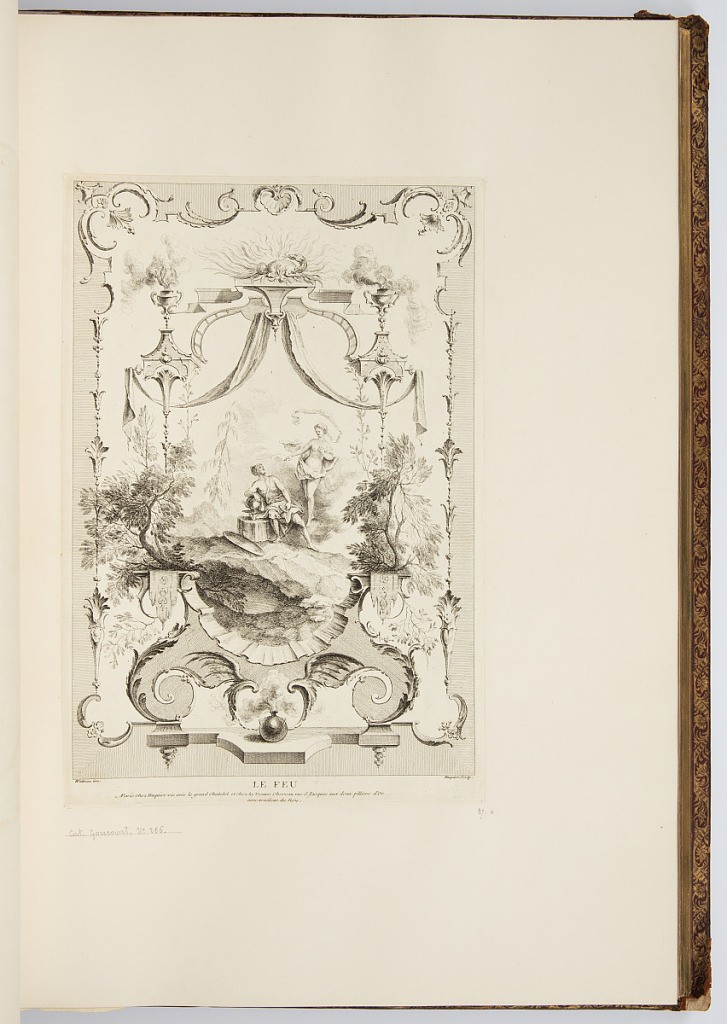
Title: LE FEU
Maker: Antoine Watteau, French, 1684–1721
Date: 1723-1735
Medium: Etching on laid paper
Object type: Bound print
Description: Page of arabesque ornamentation with a central vignette of Venus and Vulcan in a rocky landscape. The scene is situated underneath a baldachin at top of which is a fire-breathing dragon and smoking vessels and framed by ornamental leaf and scroll motifs. The plate is signed.